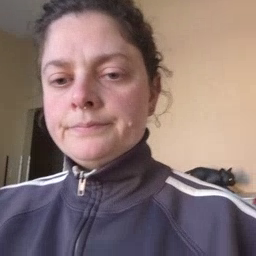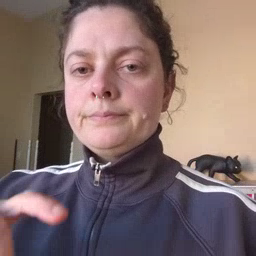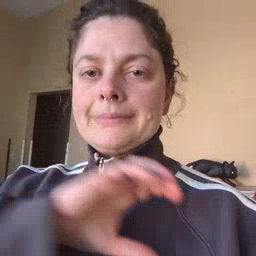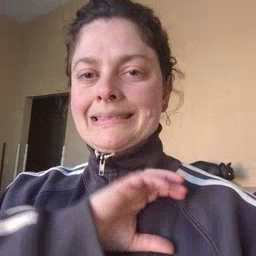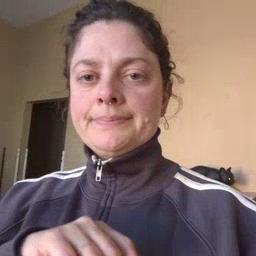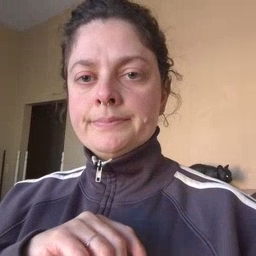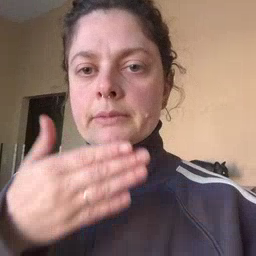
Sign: police